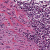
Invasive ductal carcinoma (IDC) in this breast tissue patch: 1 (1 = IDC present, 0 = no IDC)